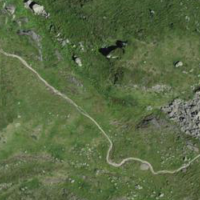
EUNIS habitat code: 31
Species observed at this site:
Kalmia procumbens